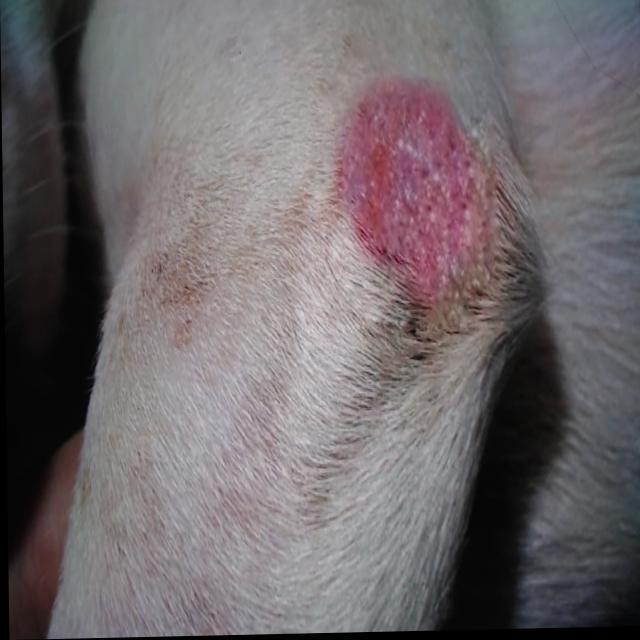
Canine ringworm (Dermatophytosis) — fungal infection caused by Microsporum or Trichophyton. Presents with circular alopecia, scaling, crusting, and broken hairs.